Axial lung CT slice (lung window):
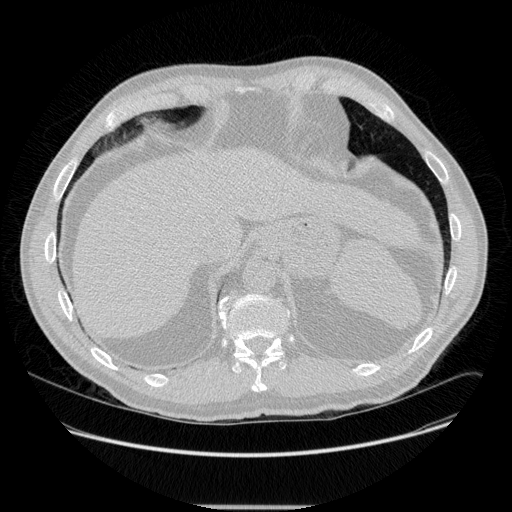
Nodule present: no